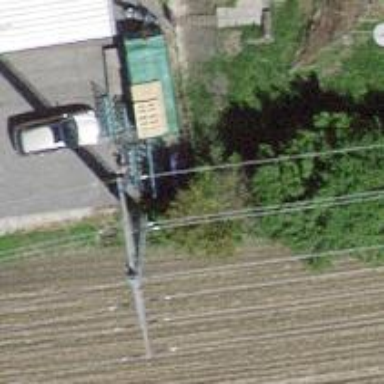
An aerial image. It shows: Concrete power pole.